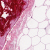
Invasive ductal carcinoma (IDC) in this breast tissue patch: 0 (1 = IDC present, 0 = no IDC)